Brain MRI, t2w sequence, axial 2D slice.
Patient: age 39, sex F, weight 95 kg, height 1.95 m
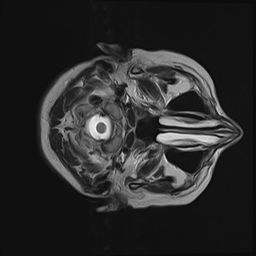